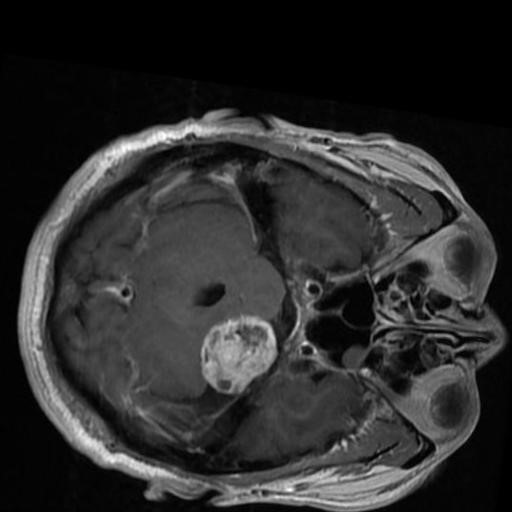
Label: brain_menin